Field crop: maize
Growth stage: 2
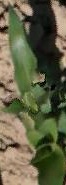
Species: maize